Question: I have seen several similar questions to this, but no solution works for me, probably because my Grid is set to 'Stretch' . This is the result I am trying to achieve. Basically, I have one Grid and I'd like to draw an X-Axis line( like in the picture at the end of this question).
'''
<Grid x:Name="MainGrid" HorizontalAlignment="Stretch" Background="#FF4A70F1">
'''
'''
Line XAxis = new Line();
XAxis.Stroke = System.Windows.Media.Brushes.Black;
XAxis.StrokeThickness = 1;
XAxis.X1 = 0;
XAxis.X2 = MainGrid.RenderSize.Width;
XAxis.Y1 = MainGrid.RenderSize.Height / 2;
XAxis.Y2 = MainGrid.RenderSize.Height / 2;
MainGrid.Children.Add(XAxis);
'''
I 'd like this line to span the whole window, even if I resize/maximize the window. However, the calculations above for X2,Y1,Y2 don't work( all evaluate to 0, hence NO LINE shown) , whether I use 'ActualSize'or '*RenderSize*' . Can someone please point out how to fix that? Thank you

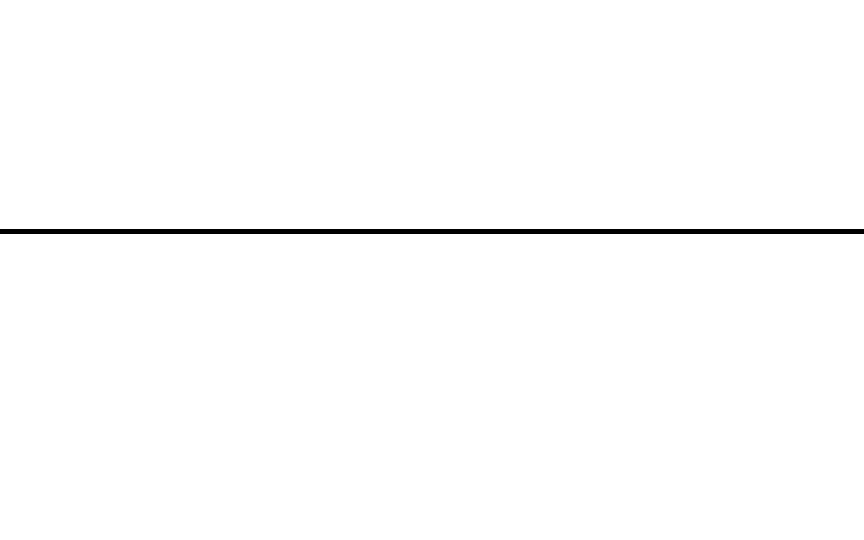
Answer: This XAML creates a vertically centered line that stretches horizontally:
'''
<Grid>
<Line HorizontalAlignment="Left" VerticalAlignment="Center" Stroke="Black"
X2="{Binding ActualWidth,
RelativeSource={RelativeSource Mode=FindAncestor, AncestorType=Grid}}"/>
</Grid>
'''